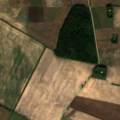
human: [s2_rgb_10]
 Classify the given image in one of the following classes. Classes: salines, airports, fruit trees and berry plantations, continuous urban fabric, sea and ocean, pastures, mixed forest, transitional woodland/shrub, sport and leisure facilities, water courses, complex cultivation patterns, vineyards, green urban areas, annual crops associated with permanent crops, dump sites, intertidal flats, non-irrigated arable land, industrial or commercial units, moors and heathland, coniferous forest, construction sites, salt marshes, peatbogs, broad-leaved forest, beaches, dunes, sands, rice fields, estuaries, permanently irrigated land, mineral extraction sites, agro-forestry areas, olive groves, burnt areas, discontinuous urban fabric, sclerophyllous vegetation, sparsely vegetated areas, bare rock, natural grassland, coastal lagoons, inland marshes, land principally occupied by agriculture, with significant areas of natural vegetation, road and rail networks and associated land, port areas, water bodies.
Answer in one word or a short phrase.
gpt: non-irrigated arable land, broad-leaved forest